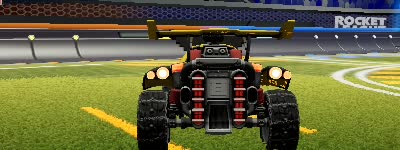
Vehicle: octane